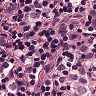
Metastatic tissue present: yes